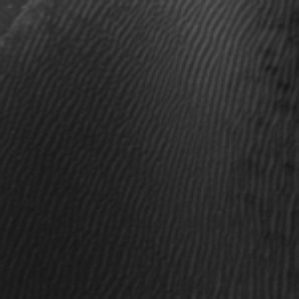
Label: frost